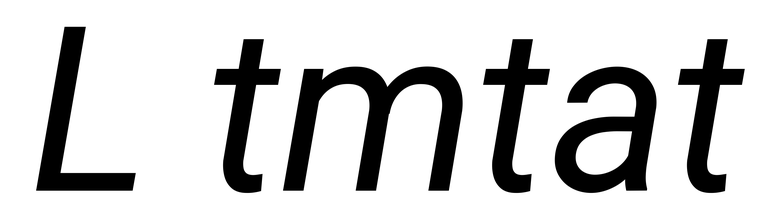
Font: Roboto-Italic_Italic